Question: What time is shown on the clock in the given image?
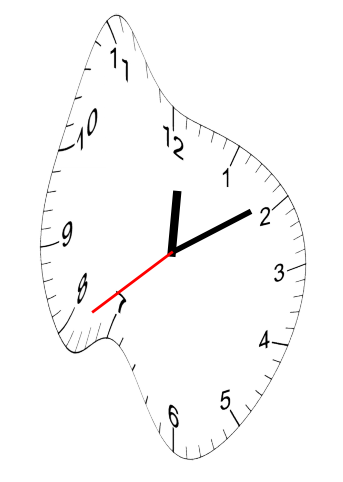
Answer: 12:09:39